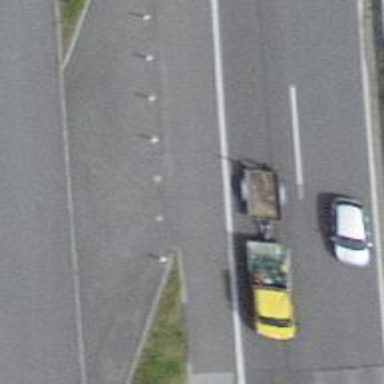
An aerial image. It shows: Bollard barrier.